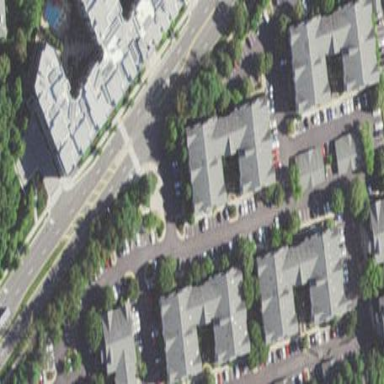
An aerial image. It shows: Residential area with apartments.